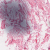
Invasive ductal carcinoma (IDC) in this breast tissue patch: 0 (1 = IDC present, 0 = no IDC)